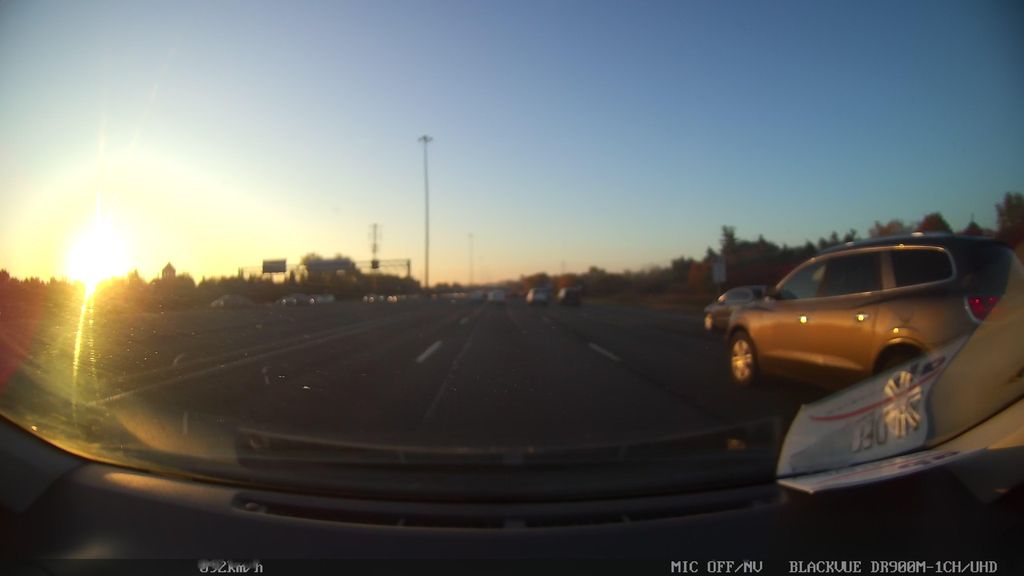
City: toronto